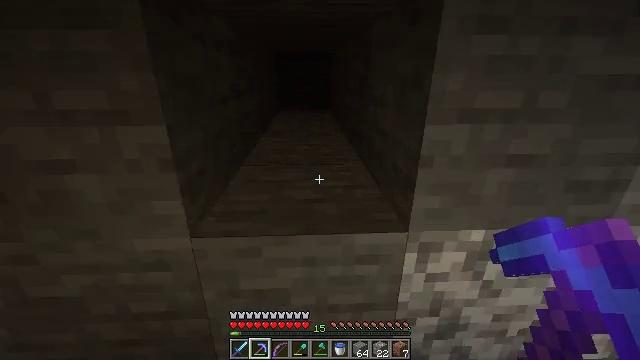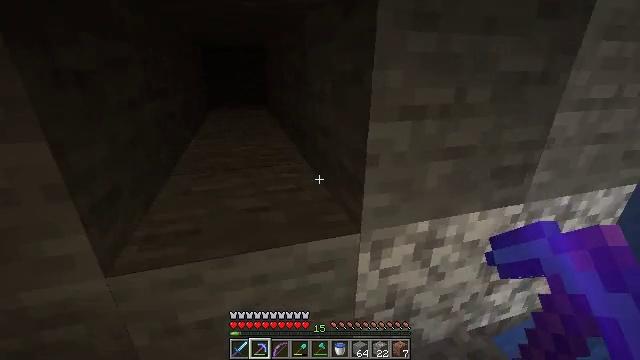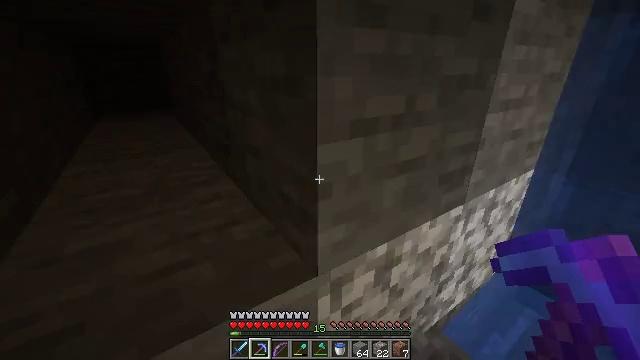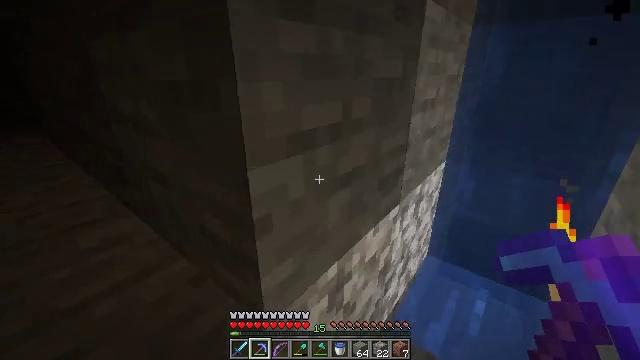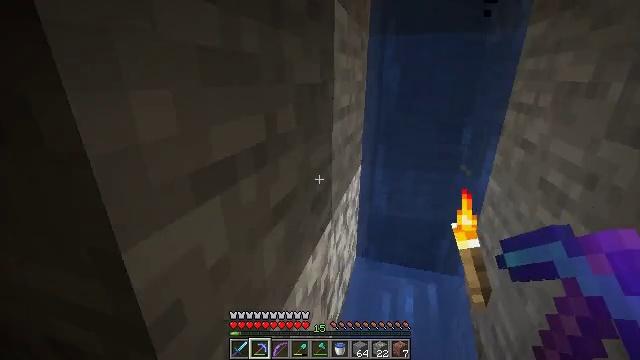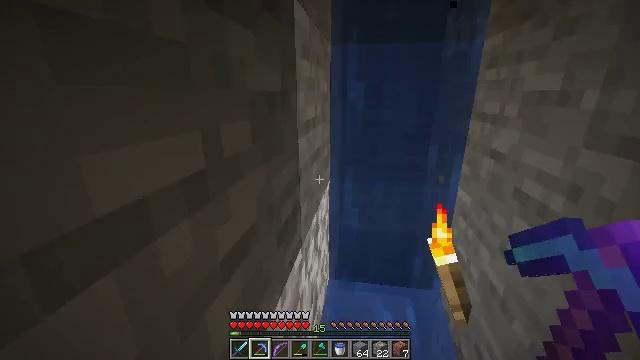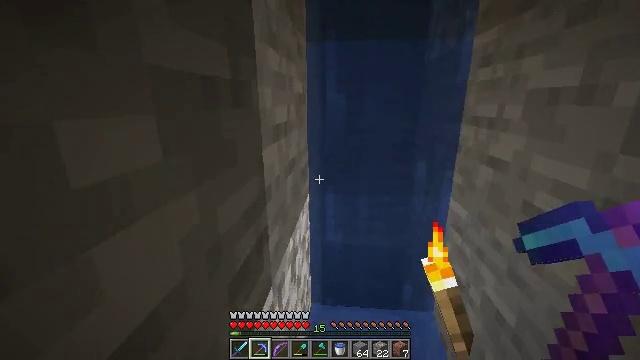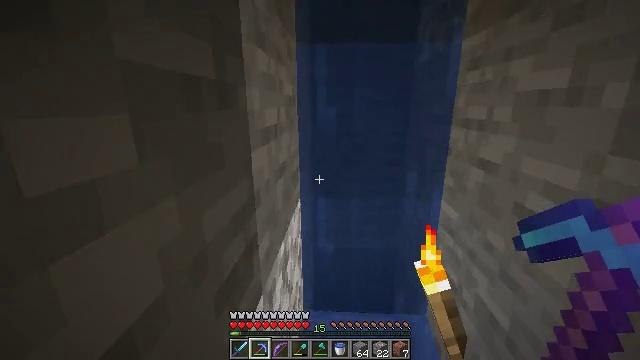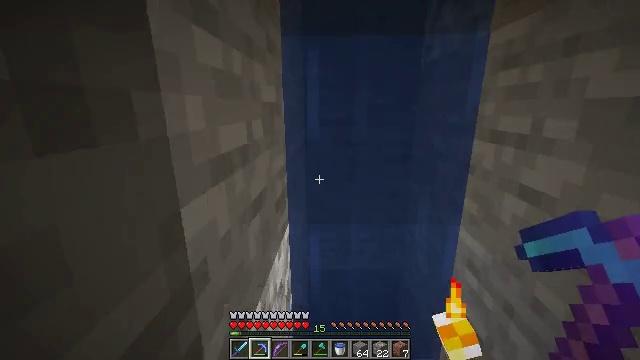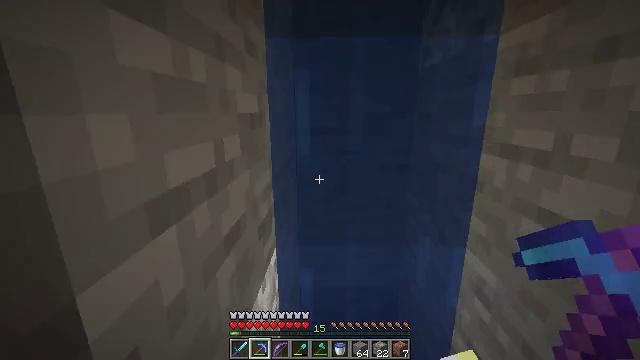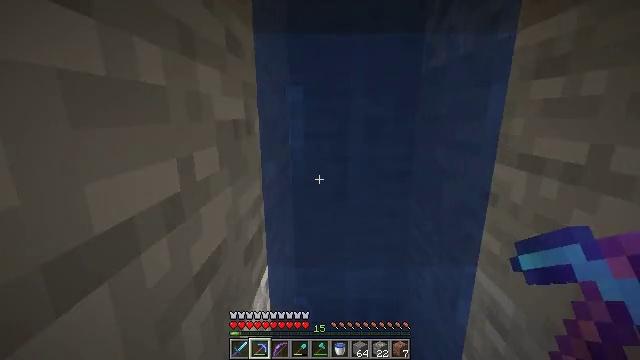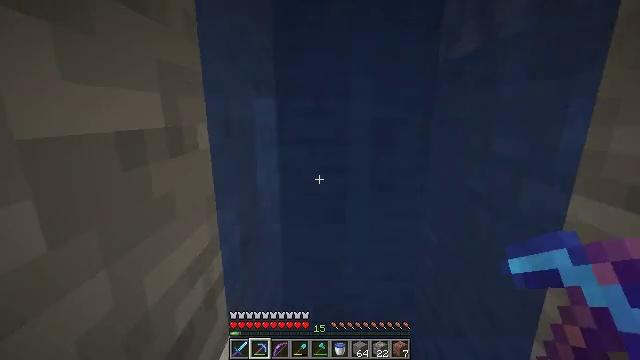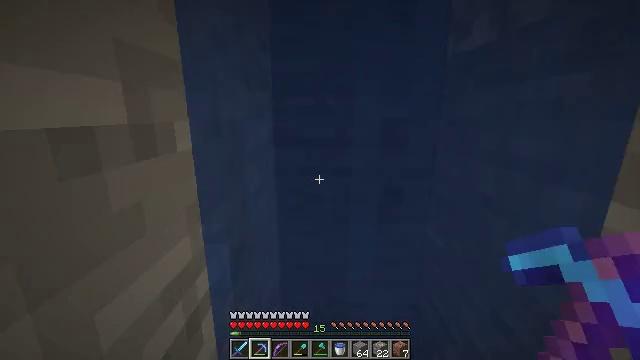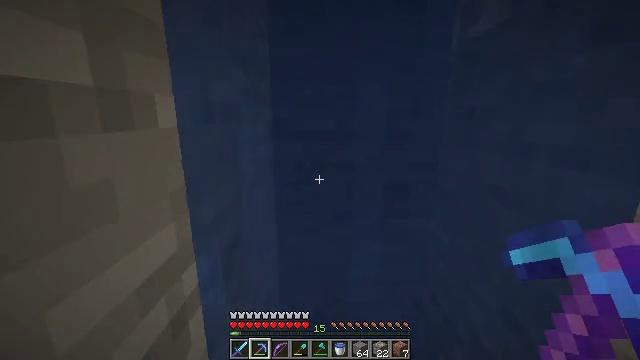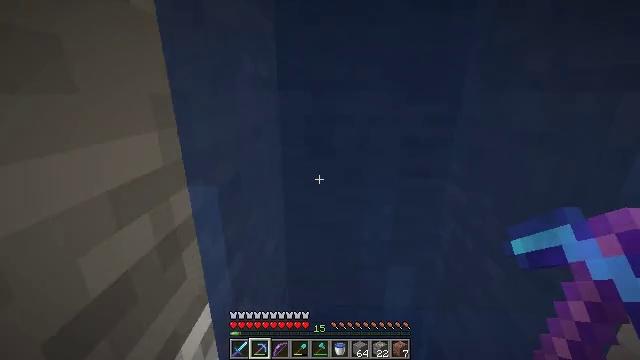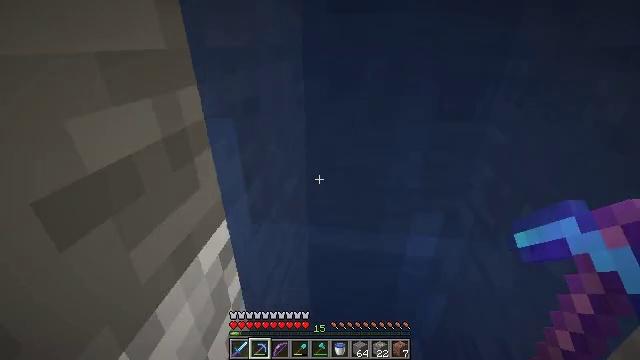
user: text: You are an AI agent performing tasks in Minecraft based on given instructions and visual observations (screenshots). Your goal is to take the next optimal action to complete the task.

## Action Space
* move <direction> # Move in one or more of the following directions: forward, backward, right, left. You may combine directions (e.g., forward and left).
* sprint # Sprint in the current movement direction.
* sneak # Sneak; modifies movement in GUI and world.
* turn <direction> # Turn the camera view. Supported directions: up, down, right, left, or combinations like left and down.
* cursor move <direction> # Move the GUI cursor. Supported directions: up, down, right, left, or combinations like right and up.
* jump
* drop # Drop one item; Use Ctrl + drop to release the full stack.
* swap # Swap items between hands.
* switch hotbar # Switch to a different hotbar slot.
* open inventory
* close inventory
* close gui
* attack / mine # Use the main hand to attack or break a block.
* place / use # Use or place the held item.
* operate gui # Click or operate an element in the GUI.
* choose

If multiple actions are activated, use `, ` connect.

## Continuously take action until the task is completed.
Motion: motion action
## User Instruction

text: Mine a melon block.
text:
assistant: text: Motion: move forward, turn right and down
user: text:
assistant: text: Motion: move forward, turn right
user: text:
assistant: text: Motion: move forward, turn right
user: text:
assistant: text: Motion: move forward, turn right and up
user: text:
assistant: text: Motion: move forward, turn right and up
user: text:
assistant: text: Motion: move forward, turn right and up
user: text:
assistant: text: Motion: move forward, turn right
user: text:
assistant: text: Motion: move forward
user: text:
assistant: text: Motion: move forward, turn right and up
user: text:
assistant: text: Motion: move forward
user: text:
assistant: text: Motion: move forward
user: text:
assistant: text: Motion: no_op
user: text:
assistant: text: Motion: no_op
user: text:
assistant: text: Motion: turn left and down
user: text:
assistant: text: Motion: turn left and down
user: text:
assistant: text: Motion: turn left and down
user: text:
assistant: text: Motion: turn left and down
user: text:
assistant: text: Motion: no_op
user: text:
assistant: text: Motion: no_op
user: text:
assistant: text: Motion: move forward
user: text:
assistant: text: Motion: move forward, turn right and up
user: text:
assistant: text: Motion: move forward, turn right and up
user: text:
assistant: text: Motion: move forward, turn right and up
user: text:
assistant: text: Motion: move forward, turn right and up
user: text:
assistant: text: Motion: move forward, turn right and up
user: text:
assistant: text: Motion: move forward, turn up
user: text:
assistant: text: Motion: move forward
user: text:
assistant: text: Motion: move forward, turn right and up, jump
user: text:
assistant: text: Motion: move forward, turn up, jump
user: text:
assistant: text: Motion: move forward, turn up, jump